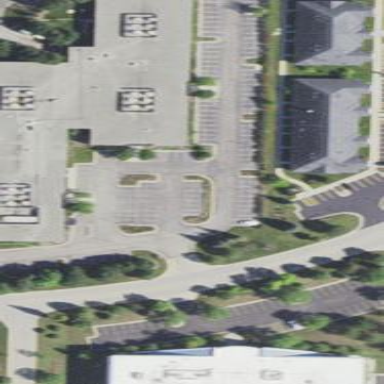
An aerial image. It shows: Commercial building.